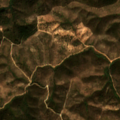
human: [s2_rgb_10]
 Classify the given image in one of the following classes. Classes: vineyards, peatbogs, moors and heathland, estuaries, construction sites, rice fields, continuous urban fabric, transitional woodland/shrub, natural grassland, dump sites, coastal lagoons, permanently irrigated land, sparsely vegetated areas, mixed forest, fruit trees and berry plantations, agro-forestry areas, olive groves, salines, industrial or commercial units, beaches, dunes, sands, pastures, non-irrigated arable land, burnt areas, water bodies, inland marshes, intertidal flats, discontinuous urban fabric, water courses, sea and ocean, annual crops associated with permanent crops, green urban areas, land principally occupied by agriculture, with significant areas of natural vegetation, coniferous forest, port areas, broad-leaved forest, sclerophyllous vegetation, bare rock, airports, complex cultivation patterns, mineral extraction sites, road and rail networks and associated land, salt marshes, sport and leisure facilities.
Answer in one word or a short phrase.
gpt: broad-leaved forest, transitional woodland/shrub